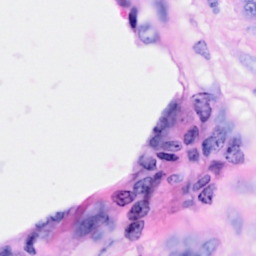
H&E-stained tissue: Breast